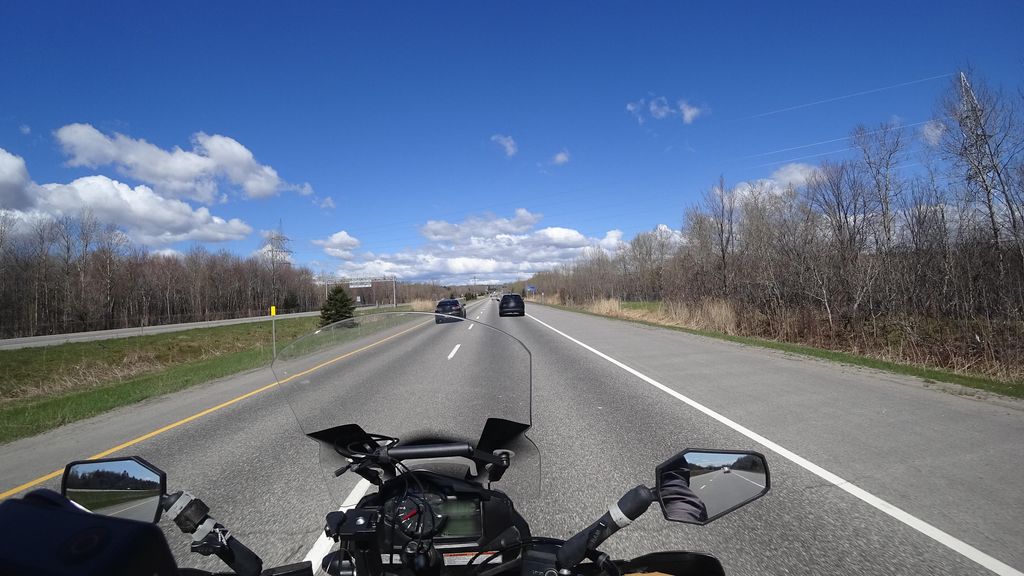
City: quebec_city